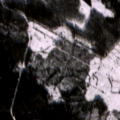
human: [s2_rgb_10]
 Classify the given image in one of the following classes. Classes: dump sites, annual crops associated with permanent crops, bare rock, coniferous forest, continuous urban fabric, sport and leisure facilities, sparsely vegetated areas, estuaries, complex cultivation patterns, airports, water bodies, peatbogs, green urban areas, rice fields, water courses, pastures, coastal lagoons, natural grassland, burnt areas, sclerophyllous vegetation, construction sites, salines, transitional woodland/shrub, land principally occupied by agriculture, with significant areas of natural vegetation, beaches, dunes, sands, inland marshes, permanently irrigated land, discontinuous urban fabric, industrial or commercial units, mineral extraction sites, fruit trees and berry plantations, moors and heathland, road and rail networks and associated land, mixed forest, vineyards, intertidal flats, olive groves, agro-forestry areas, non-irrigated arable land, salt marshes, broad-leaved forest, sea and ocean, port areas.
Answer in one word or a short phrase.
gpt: mixed forest, transitional woodland/shrub